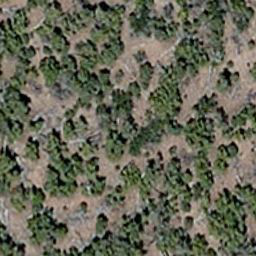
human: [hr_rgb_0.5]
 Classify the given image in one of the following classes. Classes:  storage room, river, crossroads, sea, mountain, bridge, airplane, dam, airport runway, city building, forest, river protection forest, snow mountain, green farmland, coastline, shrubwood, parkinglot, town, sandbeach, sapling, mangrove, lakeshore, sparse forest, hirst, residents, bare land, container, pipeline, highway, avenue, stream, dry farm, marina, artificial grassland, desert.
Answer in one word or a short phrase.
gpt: sparse forest